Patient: sex M, age 62
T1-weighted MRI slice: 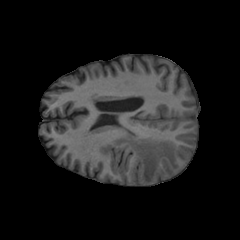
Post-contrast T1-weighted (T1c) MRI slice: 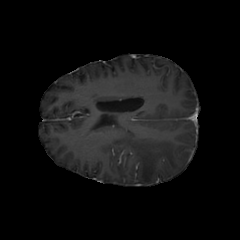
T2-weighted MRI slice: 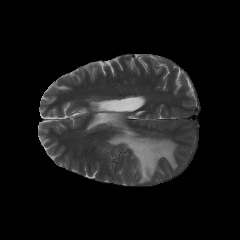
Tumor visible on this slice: yes
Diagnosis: Glioblastoma, IDH-wildtype
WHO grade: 4